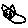
Label: cat